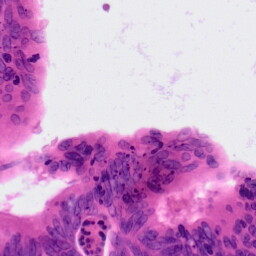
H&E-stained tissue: Colon